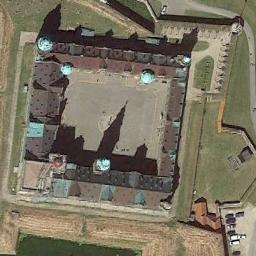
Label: palace